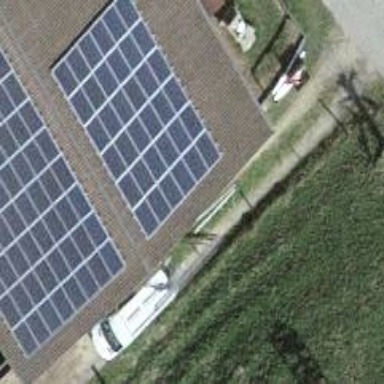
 consisting of solar photovoltaic panels."